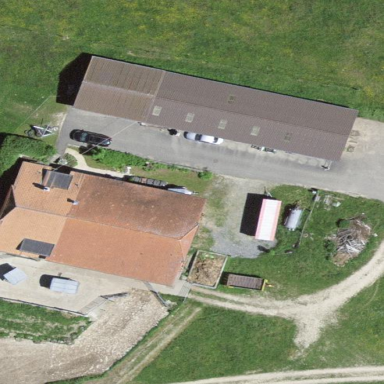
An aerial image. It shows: Farm building.